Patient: sex M, age 71
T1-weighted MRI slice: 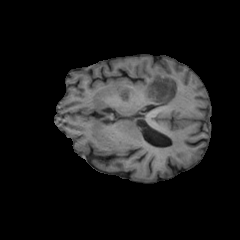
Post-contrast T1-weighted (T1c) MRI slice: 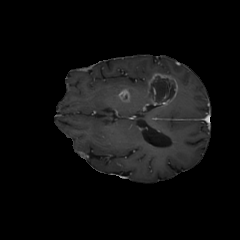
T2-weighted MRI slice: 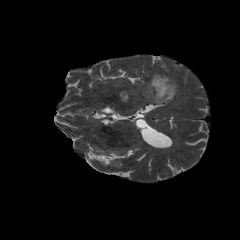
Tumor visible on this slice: yes
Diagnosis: Glioblastoma, IDH-wildtype
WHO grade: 4